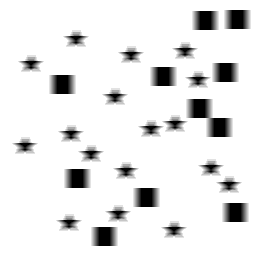
Squares: 11
Triangles: 0
Stars: 17
Total shapes: 28